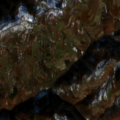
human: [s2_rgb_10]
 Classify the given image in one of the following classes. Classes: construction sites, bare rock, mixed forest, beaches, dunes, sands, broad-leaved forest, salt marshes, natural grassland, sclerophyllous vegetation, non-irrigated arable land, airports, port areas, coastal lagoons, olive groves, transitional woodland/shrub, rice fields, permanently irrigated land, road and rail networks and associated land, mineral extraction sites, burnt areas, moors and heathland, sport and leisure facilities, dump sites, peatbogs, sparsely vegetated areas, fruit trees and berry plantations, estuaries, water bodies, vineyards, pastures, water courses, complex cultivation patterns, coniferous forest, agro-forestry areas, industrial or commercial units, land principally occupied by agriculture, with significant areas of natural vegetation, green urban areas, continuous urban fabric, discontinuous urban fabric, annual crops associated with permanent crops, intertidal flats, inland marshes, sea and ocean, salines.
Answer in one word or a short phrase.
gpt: complex cultivation patterns, broad-leaved forest